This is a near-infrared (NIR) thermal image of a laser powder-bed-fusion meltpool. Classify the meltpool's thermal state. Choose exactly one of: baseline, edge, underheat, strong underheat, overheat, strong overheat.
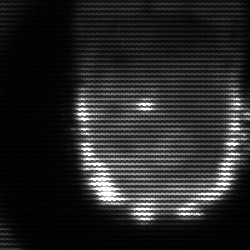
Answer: baseline